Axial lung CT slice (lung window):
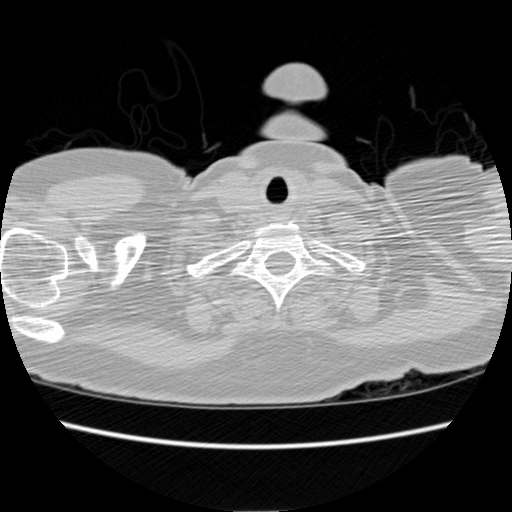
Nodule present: no